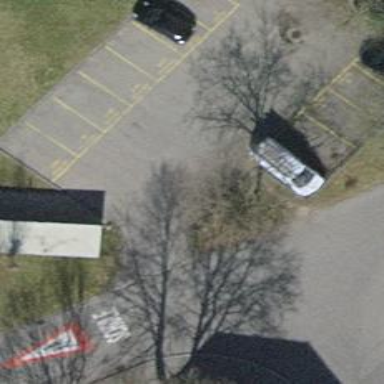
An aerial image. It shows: Asphalt parking aisle off service road.